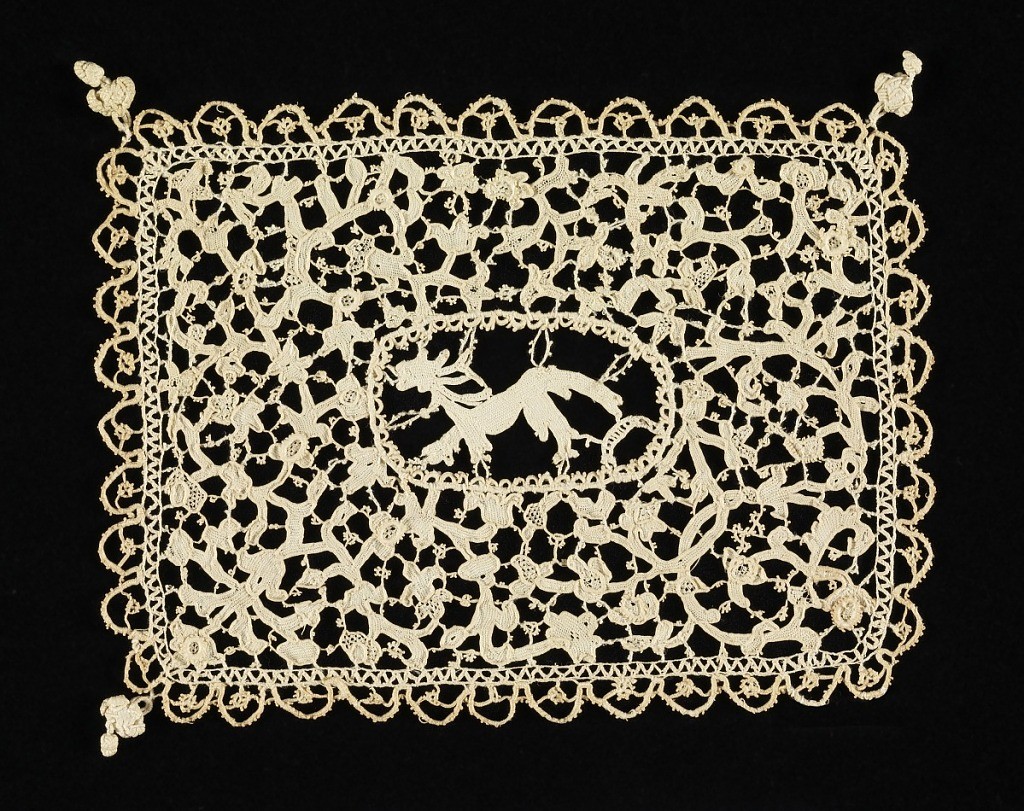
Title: Chalice cover
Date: late 17th–early 18th century
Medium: linen Technique: needle lace Label: Linen needle lace
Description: Rectangle of linen needle lace with a lion-like animal in an oval central medallion. The surrounding field is filled with small-scale flowers and foliage. Scalloped edging of attached braid on four sides. Knotted tassels on three corners.